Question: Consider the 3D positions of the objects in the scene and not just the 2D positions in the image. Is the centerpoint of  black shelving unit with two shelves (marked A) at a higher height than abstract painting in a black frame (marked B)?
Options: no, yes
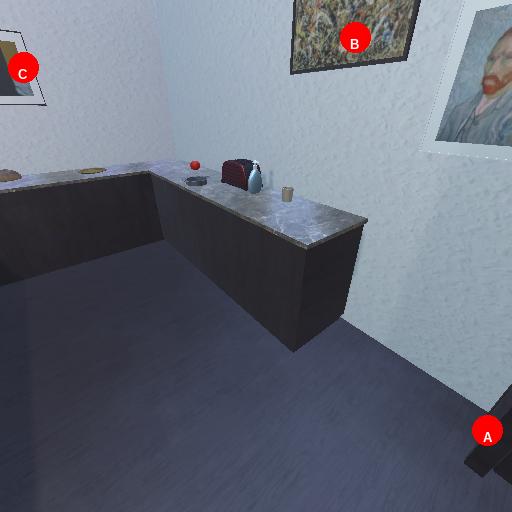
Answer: no